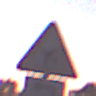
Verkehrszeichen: FlugbetriebRechts
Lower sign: RichtungsangabeDurchPfeile2
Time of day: SunriseSunset
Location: Outdoor (Nature)
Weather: Clear
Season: NotSpecified
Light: Natural